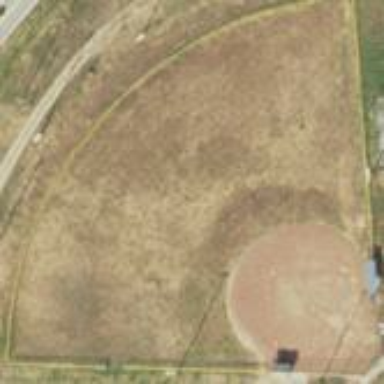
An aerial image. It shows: Baseball pitch for leisure land activities.